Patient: sex F, age 54
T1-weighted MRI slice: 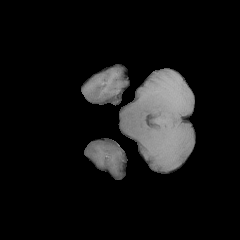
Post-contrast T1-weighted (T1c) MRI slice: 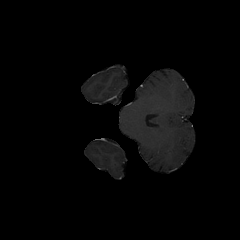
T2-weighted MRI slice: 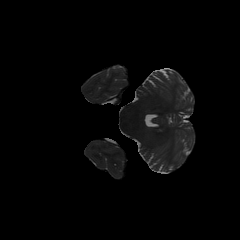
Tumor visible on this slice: no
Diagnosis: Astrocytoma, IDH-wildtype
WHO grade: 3